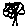
Label: tree